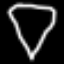
Label: diamond